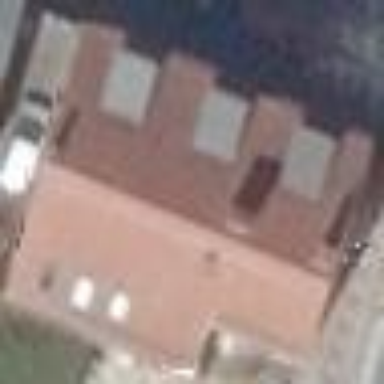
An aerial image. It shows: Gabled roof apartments building with red roof tiles.